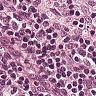
Metastatic tissue present: no